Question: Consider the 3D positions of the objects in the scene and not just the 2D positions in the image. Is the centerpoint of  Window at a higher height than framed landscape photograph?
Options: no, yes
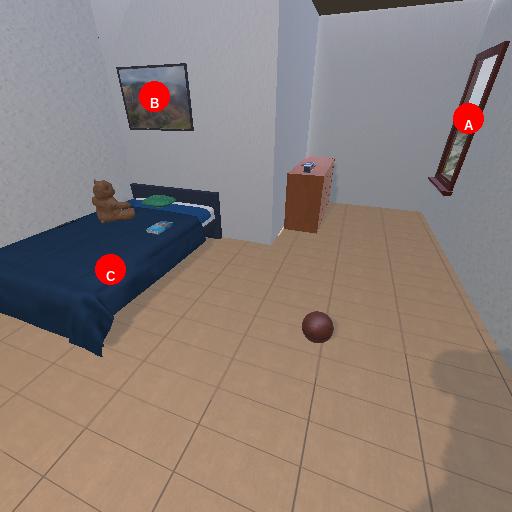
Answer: no